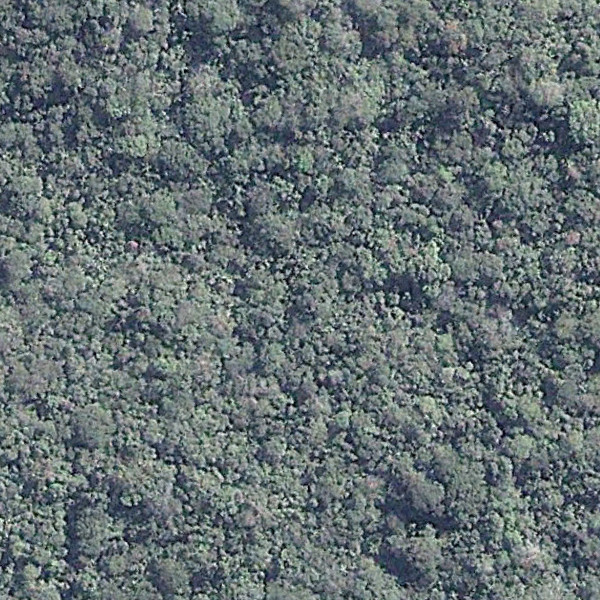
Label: Forest